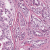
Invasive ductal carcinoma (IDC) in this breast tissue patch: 1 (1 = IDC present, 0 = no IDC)